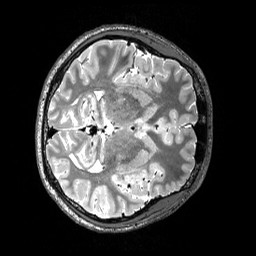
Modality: T2w
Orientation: axial
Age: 19
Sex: male
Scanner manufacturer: siemens
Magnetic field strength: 3 T
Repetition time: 3.2 s
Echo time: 0.565 s